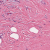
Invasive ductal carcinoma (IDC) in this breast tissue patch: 0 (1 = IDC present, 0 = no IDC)